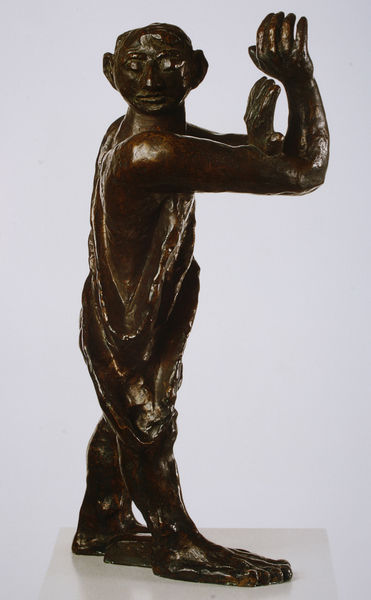
Titel: Mann im Dunkeln
Künstler: Max Beckmann
Standort: Hannover
Institution: Sprengel Museum
Schlagwörter: dunkel, hand, mann, nackt, braun, nase, tuch, tanz, arm, augen, stehen, hände, figur, gewand, ohren, skulptur, statue, ton, füße, klein, bronze, plastik, messing, fuss, gestus, toga, schreiten, begrüßung, email, gruß, statur, barlach, gehens, übergross